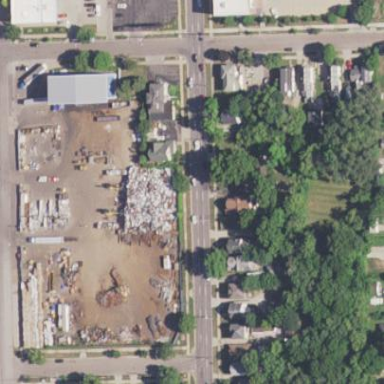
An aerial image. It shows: Scrap yard located in industrial area.